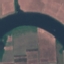
Label: River